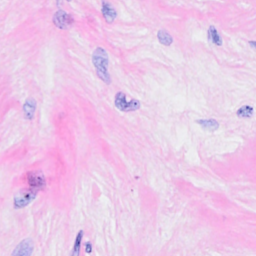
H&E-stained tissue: Breast